Question: I'm using Google's Open Sans web-font as the main font in my website and it's rendering all the tilde character '(~)' as normal dashes while I'm using '13px' as 'font-size'

Is there a way to fix this without increasing 'font-size'?
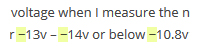
Answer: Okay I found few methods to fix this issue.
1. Using <em>~</em>

1. Using <span class='tilde'>~</span> and applying some CSS like below:
'.tilde { font-size: 14px !important; }'